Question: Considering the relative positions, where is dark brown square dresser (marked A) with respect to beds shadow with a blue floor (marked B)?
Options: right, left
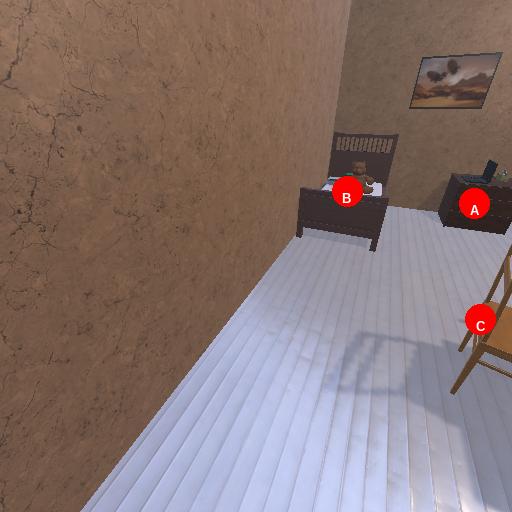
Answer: right